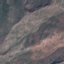
Land use / land cover: HerbaceousVegetation